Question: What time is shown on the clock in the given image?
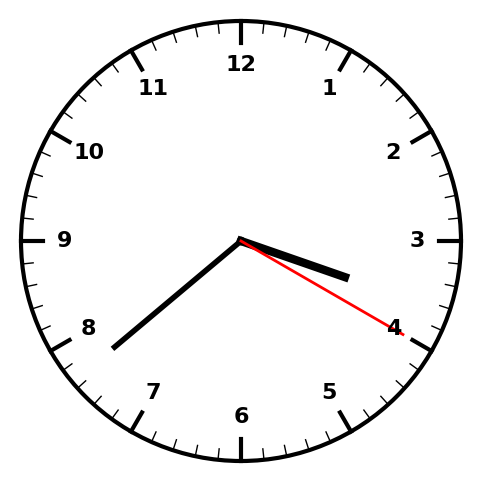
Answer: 03:38:20